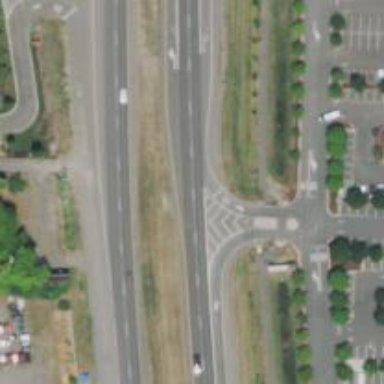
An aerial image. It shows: Trunk link highway.